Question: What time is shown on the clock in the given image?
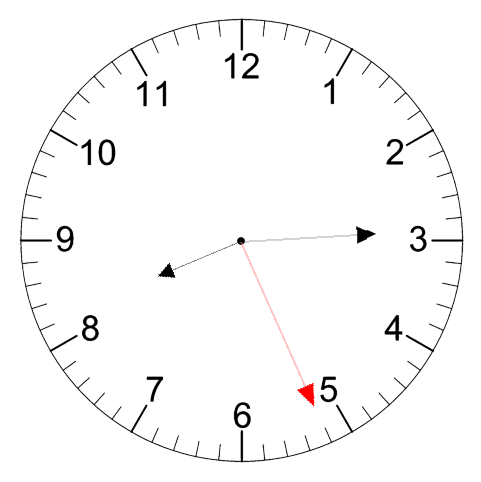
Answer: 08:14:26